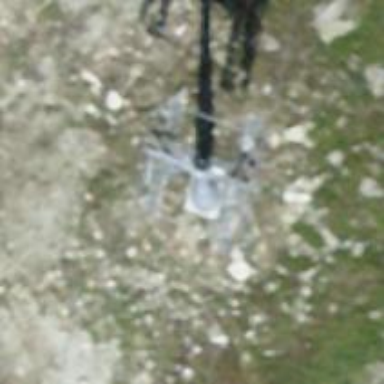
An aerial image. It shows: Pylon used for aerialway.